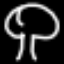
Label: mushroom